Milling tool wear sample.
Tool blade image: 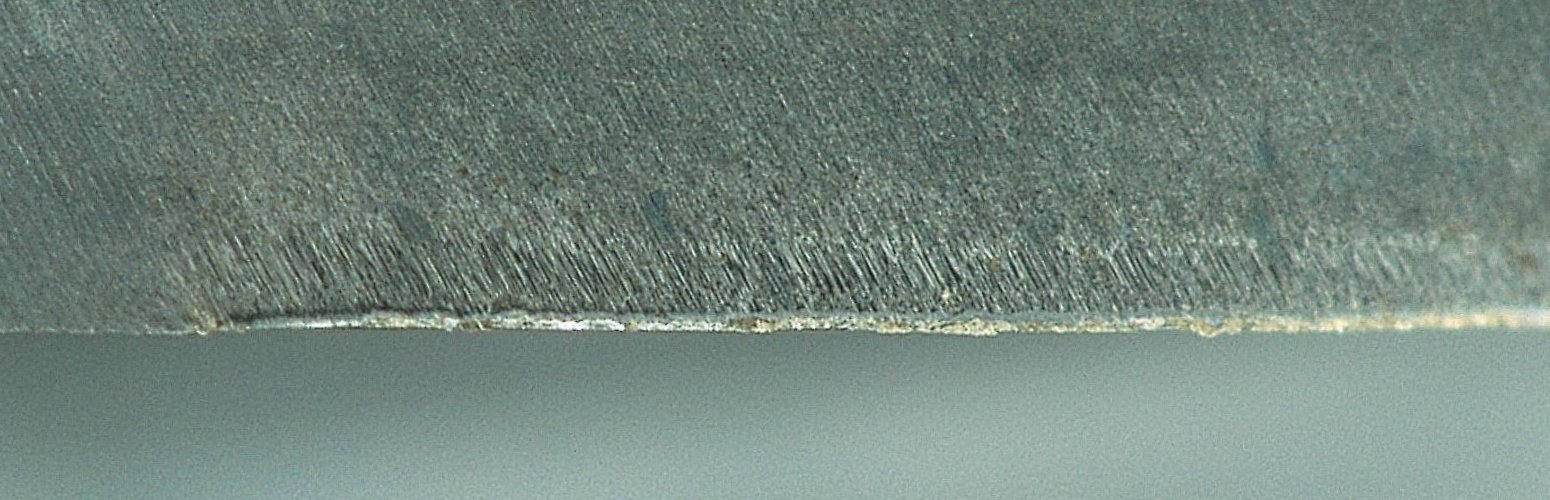
Chip image: 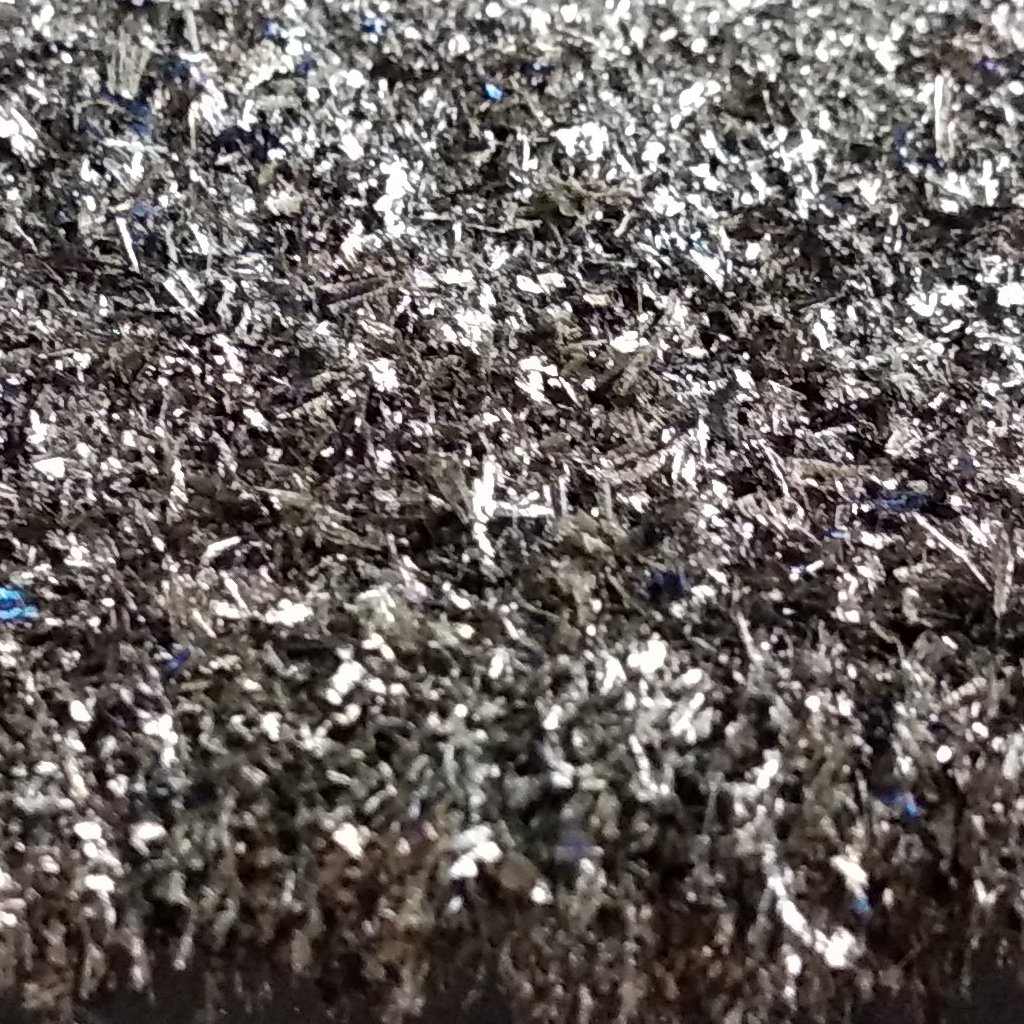
Workpiece image: 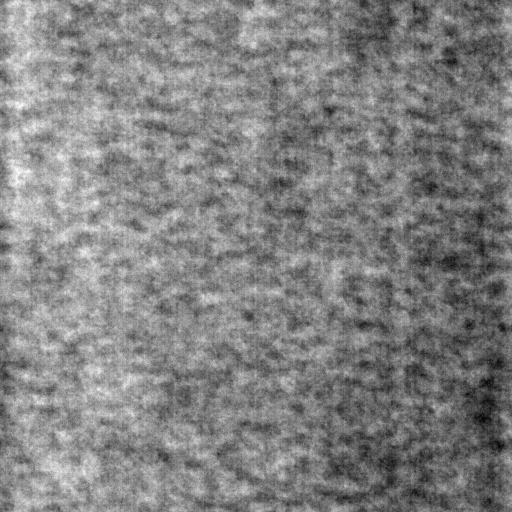
Tool wear state: used
Gaps: 9.19
Flank wear: 79.89
Overhang: 12.58
Force-signal Mel-spectrograms (X, Y, Z axes): 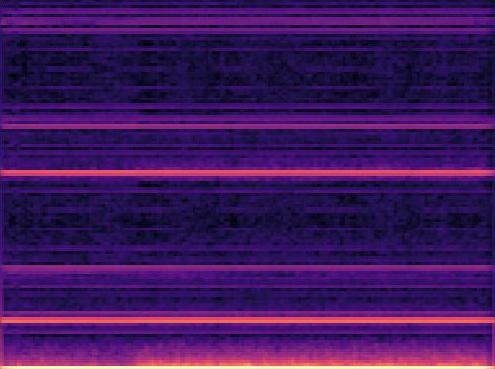 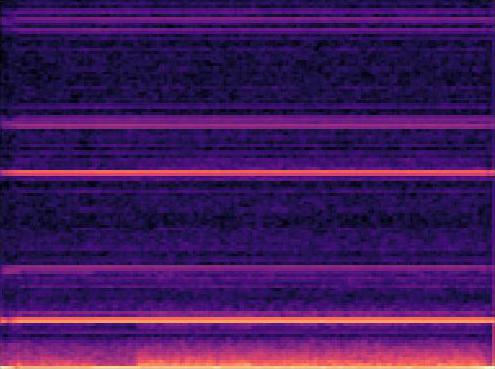 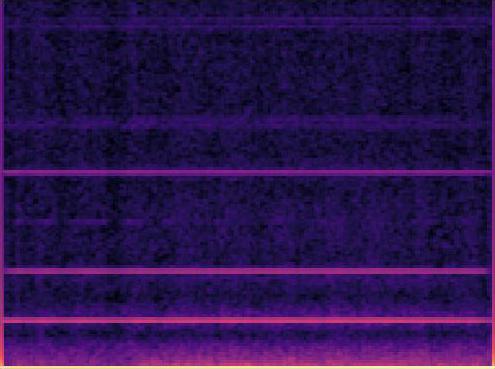
Force-signal scalograms (X, Y, Z axes): 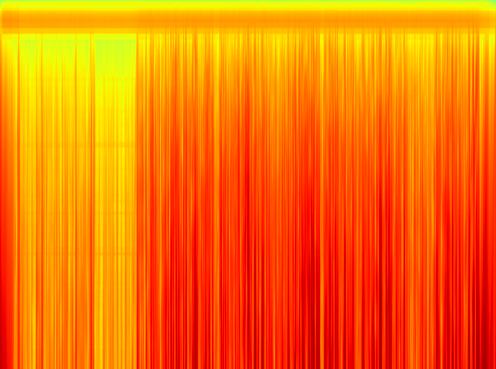 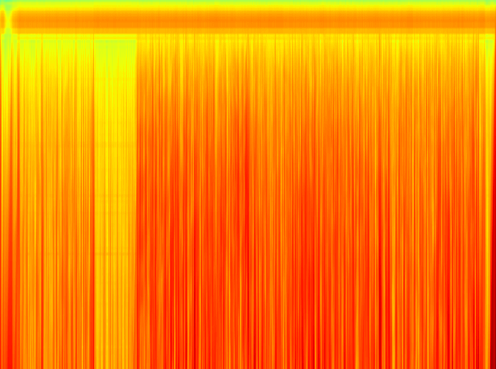 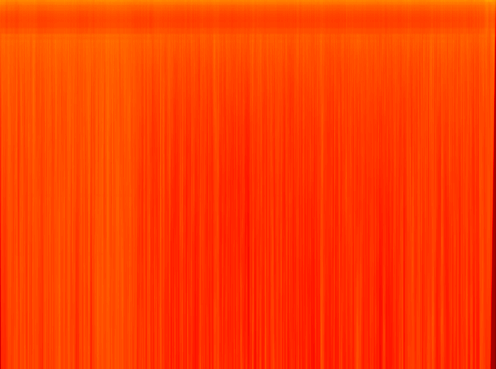
Force phase: steady_state_stabilization_wear